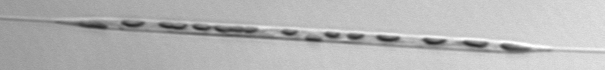
Label: Rhizosolenia